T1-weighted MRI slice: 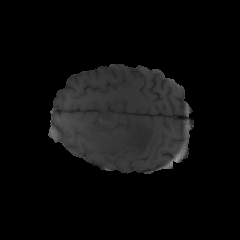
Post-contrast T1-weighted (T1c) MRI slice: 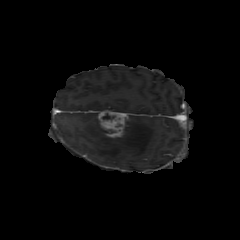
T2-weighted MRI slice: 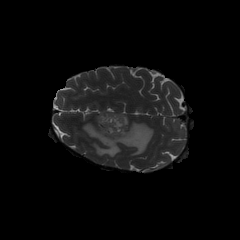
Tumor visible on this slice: yes